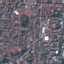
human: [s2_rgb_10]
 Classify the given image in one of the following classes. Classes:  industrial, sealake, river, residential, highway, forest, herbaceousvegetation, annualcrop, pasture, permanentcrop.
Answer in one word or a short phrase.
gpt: Residential